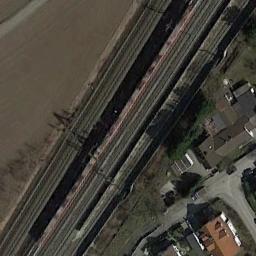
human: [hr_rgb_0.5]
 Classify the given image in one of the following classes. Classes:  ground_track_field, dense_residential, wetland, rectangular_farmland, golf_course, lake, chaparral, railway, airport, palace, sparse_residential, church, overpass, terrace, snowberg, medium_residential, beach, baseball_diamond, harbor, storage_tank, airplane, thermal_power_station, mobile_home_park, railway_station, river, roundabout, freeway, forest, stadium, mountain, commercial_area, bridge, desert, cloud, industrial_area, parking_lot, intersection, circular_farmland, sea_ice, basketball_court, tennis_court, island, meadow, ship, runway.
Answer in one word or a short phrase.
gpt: railway